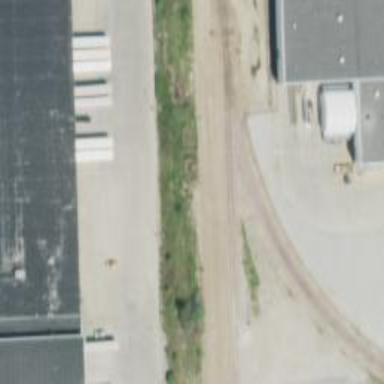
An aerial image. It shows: Disused railway spur.